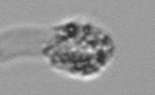
Label: Amoeba